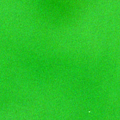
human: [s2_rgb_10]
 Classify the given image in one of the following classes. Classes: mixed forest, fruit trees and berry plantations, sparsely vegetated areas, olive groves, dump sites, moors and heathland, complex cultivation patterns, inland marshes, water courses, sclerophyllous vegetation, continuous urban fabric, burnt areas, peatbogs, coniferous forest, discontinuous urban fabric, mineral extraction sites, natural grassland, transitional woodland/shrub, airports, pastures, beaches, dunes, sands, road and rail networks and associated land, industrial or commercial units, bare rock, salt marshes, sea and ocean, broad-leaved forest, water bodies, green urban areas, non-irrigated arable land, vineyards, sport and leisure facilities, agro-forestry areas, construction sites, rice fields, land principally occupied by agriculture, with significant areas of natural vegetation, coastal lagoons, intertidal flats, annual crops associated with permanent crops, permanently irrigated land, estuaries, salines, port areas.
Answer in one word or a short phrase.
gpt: water bodies